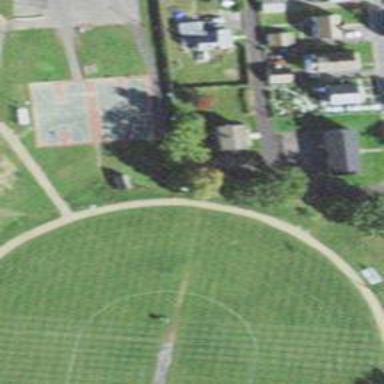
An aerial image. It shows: Baseball pitch for leisure land.